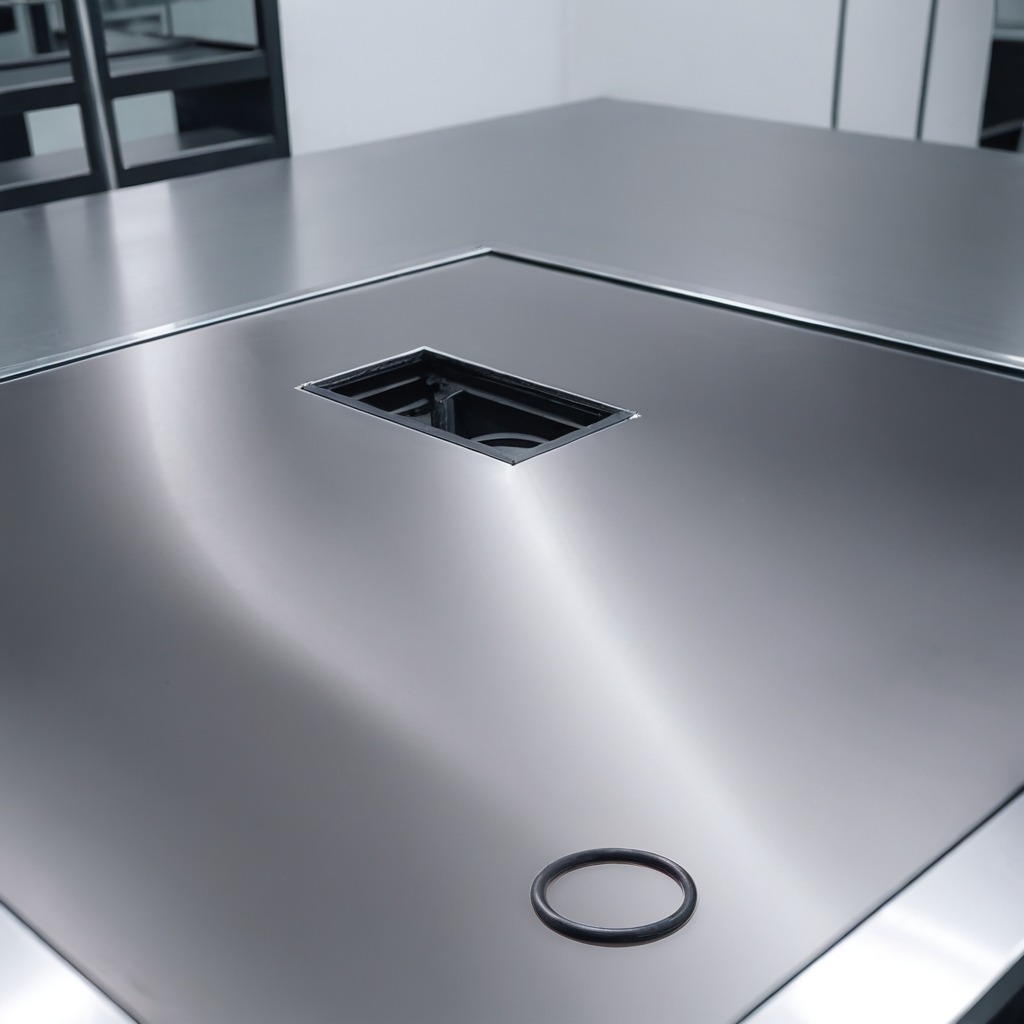
A rubber O-ring is lying on a stainless steel table.